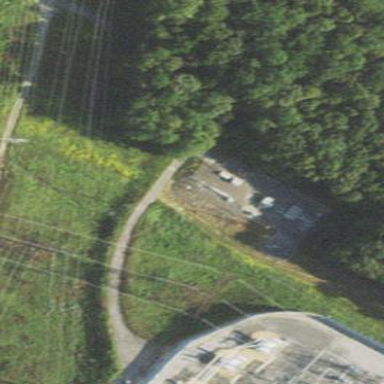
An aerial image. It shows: Industrial area with fence. There is valve substation within the vicinity.